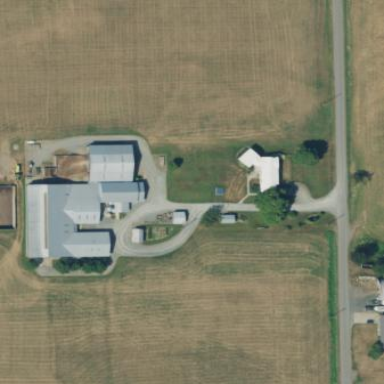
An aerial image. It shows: Farmyard area.